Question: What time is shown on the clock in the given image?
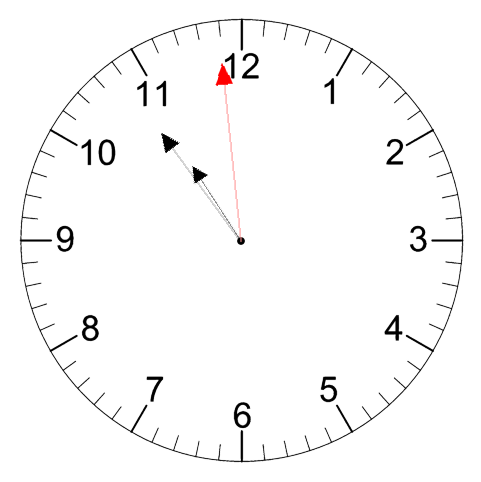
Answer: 10:53:59